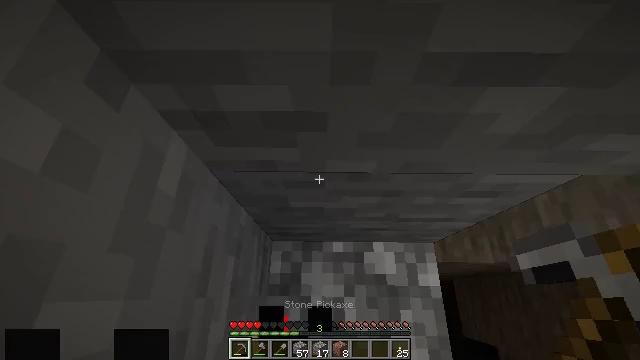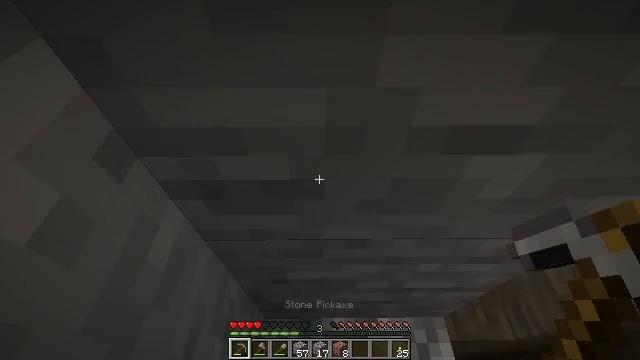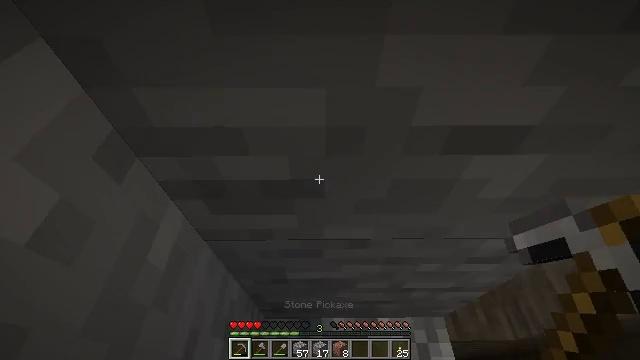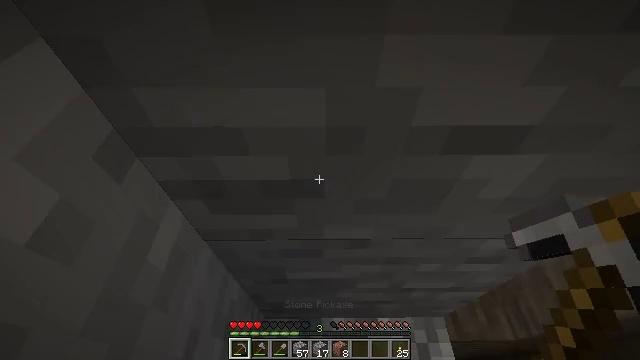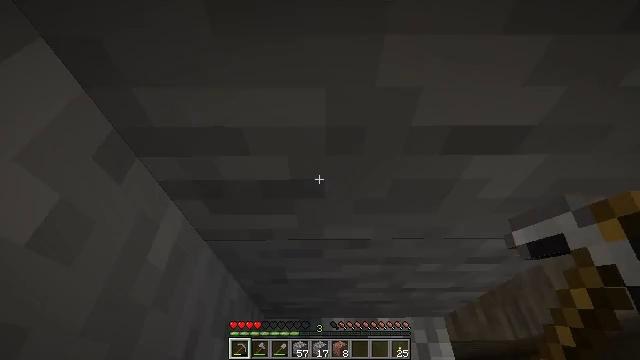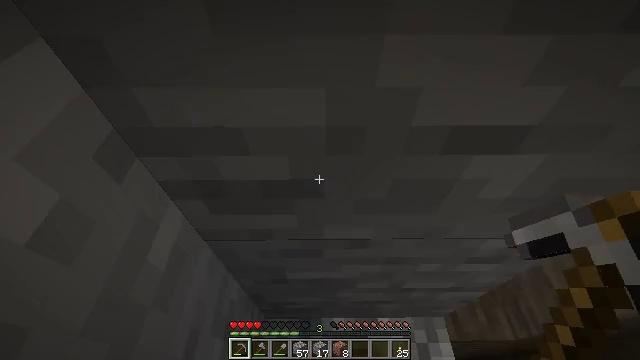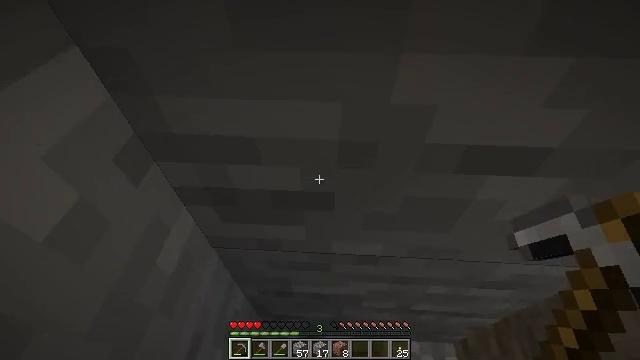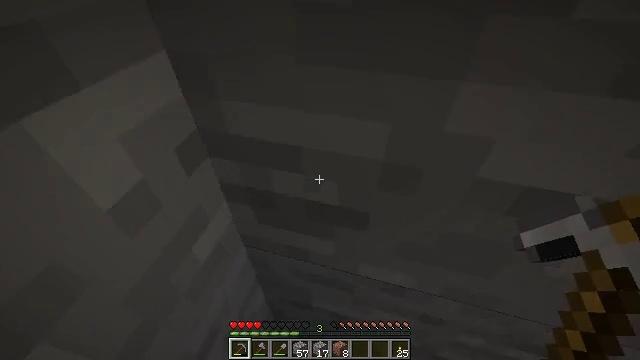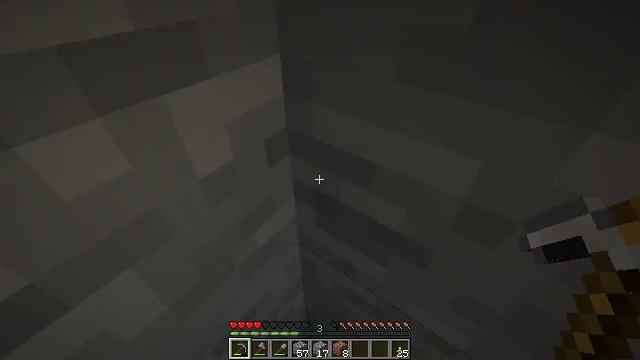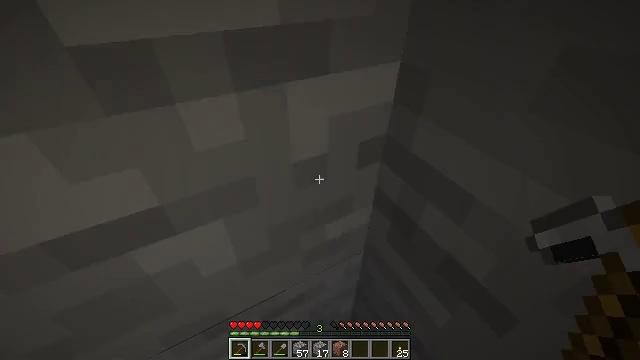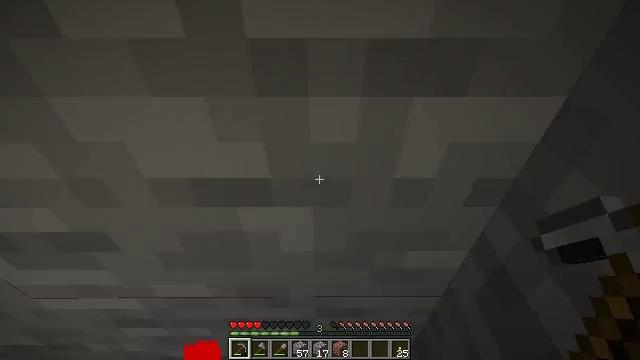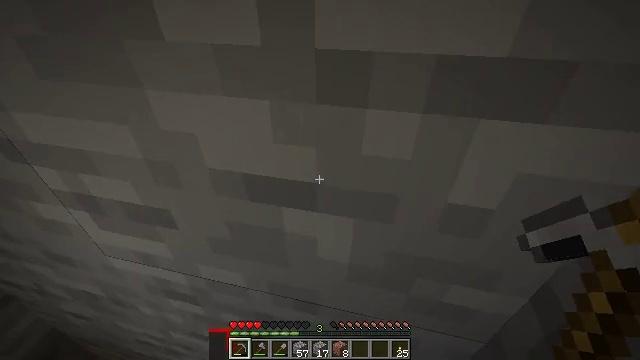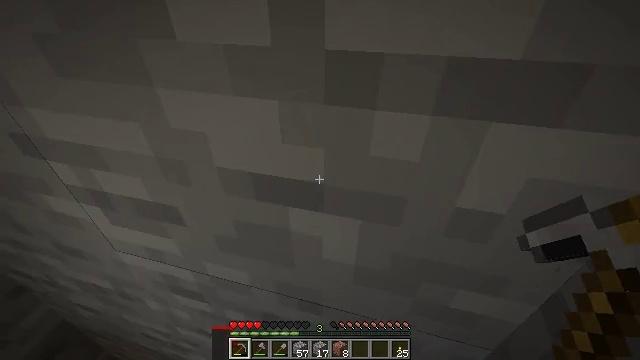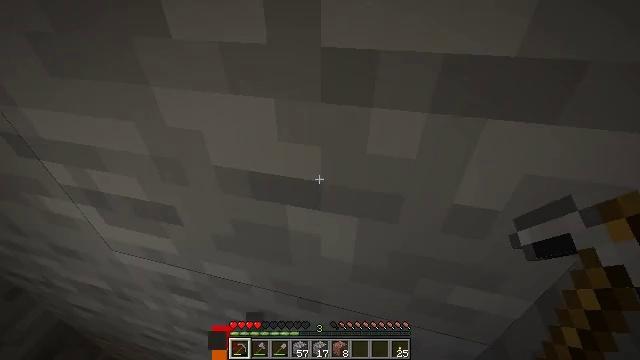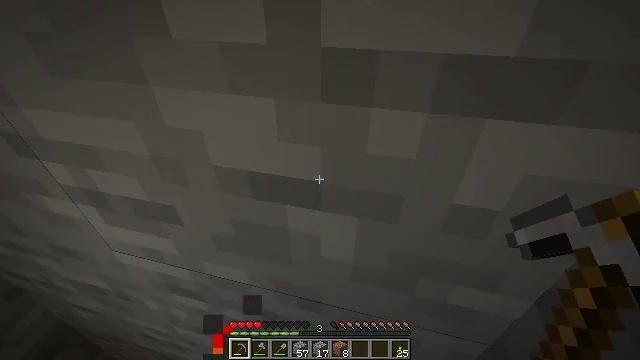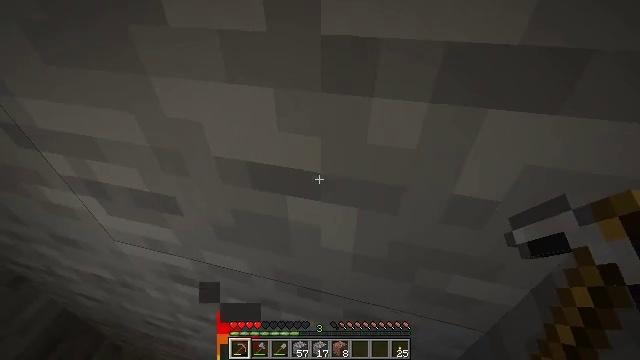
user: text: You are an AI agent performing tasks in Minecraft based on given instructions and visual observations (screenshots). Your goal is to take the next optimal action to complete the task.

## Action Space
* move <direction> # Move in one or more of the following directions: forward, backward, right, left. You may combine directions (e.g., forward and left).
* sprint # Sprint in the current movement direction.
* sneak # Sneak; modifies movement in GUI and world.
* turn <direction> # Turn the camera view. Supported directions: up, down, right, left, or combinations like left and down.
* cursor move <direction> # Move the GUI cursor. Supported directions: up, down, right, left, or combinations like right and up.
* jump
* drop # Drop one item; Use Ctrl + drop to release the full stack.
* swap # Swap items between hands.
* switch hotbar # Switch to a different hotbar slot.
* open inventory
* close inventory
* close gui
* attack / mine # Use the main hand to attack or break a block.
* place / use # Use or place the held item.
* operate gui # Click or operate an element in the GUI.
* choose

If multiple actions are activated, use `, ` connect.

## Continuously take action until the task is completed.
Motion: motion action
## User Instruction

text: Break the wall torch for relocation.
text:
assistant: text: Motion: turn right and up
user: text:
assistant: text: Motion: no_op
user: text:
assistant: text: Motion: no_op
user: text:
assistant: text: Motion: no_op
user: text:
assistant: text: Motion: no_op
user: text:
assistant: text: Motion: turn left and up
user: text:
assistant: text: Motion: turn left and up
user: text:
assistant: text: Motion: turn left and up
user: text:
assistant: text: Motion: turn left
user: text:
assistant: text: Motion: turn left and up
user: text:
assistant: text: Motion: turn left and up
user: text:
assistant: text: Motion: turn left
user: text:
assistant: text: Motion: no_op
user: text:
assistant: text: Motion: no_op
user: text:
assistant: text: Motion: turn down
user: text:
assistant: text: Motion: turn left and down
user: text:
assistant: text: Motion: turn left and down
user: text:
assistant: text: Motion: turn left and down
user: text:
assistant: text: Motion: turn down
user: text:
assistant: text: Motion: turn right and down
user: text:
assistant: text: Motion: turn down
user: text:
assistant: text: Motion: turn right and down
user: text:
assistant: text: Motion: no_op
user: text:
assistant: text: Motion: no_op
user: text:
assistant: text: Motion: no_op
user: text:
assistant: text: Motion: turn left
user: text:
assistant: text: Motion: turn left, attack / mine
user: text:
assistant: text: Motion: attack / mine
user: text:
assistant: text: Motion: attack / mine
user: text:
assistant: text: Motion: no_op